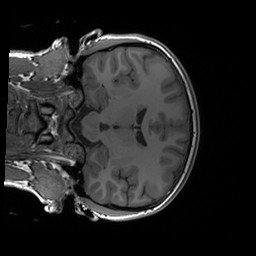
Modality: T1w
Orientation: coronal
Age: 19
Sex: female